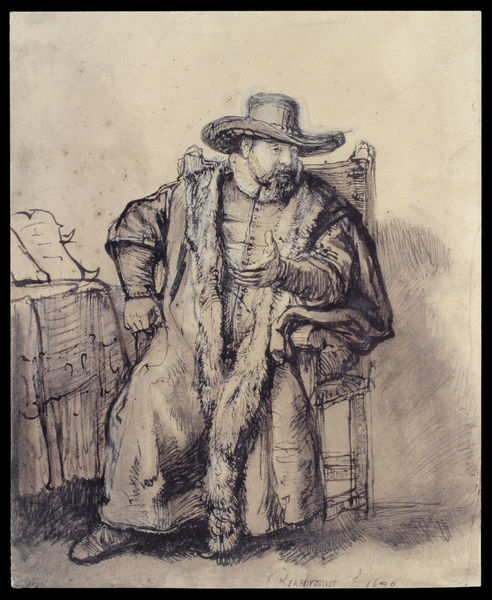
Titel: Porträt des Cornelis Claesz. Anslo
Künstler: Harmensz van Rijn Rembrandt
Institution: Paris, Musée du Louvre, Collection Edmond de Rothschild
Schlagwörter: feder, hand, mann, schatten, weiß, aquarell, sitzen, geste, hut, schwarz, skizze, stuhl, tisch, zeichnung, blick, bart, kragen, pelz, rembrandt, halskrause, niederlande, portrait, porträt, tischdecke, tischtuch, vorhang, mantel, sessel, adel, decke, kaufmann, blatt, fell, papier, aufstützen, dreiviertelprofil, krempe, buch, schwarzweiß, bürger, entwurf, krause, sitzfigur, edelmann, tischtusch, hit, manuskript, ter, 1690